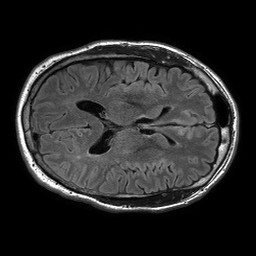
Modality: FLAIR
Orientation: axial
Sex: male
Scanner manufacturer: philips
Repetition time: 11 s
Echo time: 0.125 s